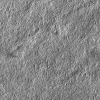
Atmospheric dust classification: not_dusty